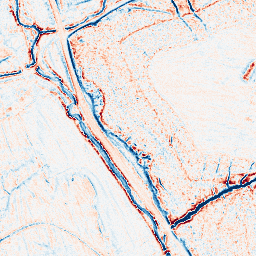
Category: edge_preserving
Decomposition family: anisotropic_diffusion
Decomposition parameters: iterations: 10
kappa: 50
gamma: 0.15
Upsampling method: quartic
Upsampling parameters: scale: 8
Upsampling scale: 8